Question: I have 3 tables: Notifications, NewItemNotifications and Items.
I've set an ON DELETE rule on the NewItemNotifications and Items table which deletes the NewItemNotification row when I delete some item.
The problem is that the parent row in the Notifications table is still exists, how can I handle this?

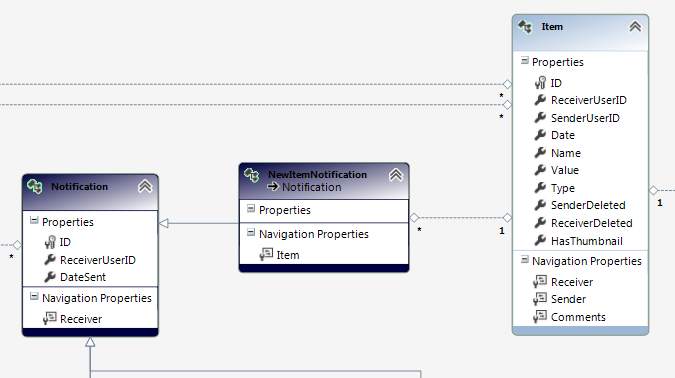
Answer: 'NewItemNotification' is dependent table - it can never trigger deletion of parent record through database constraint. The only way is to write a database trigger on 'NewItemNotification' to perform delete in 'Notification' table after the dependent record is deleted.
The problem is that such trigger can cause issue if EF will try to delete 'NewItemNotification' because it doesn't know about trigger existence. It first deleted 'NewItemNotification' record which trigger deletion of 'Notification' item without EF to know it. EF will then try to delete 'Notification' record again but the record was already deleted. I think it will result in concurrency exception.
The best option in this case is not using cascade delete and handle delete yourselves.